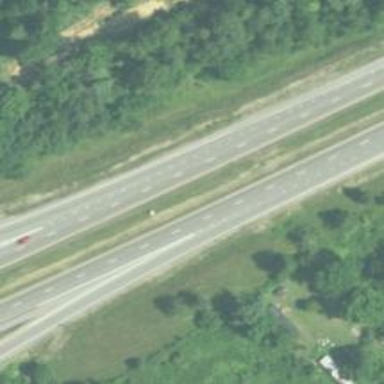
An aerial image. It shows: Motorway junction.